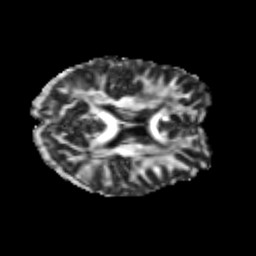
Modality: FA
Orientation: axial
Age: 26
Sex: male
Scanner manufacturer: siemens
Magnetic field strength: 3 T
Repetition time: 3.5 s
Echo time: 0.113 s